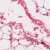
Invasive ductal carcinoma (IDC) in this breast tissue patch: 0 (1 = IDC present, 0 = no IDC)